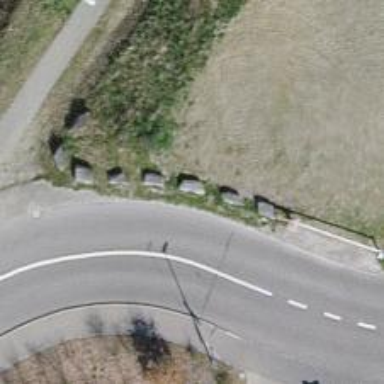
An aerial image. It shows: Block barrier.